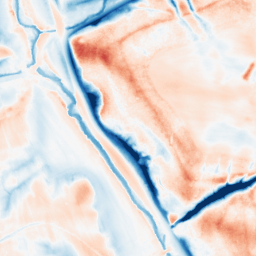
Category: classical
Decomposition family: gaussian_anisotropic
Decomposition parameters: sigma_x: 10
sigma_y: 10
Upsampling method: linear_exact
Upsampling parameters: scale: 8
Upsampling scale: 8